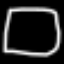
Label: square